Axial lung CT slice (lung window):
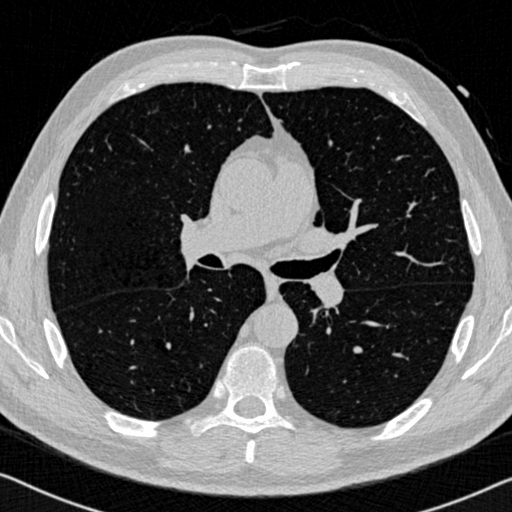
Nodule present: no